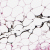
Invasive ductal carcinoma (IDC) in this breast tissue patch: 0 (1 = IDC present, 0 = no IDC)